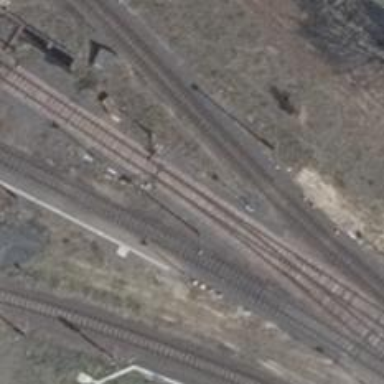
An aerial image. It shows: Railway switch.